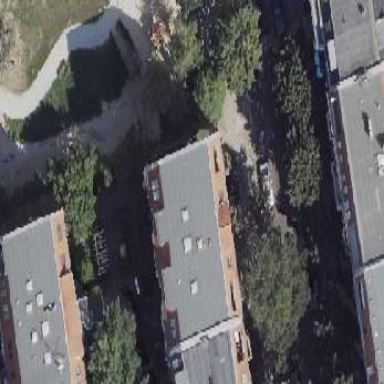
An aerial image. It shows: Building with apartments featuring unique double saltbox roof shape.